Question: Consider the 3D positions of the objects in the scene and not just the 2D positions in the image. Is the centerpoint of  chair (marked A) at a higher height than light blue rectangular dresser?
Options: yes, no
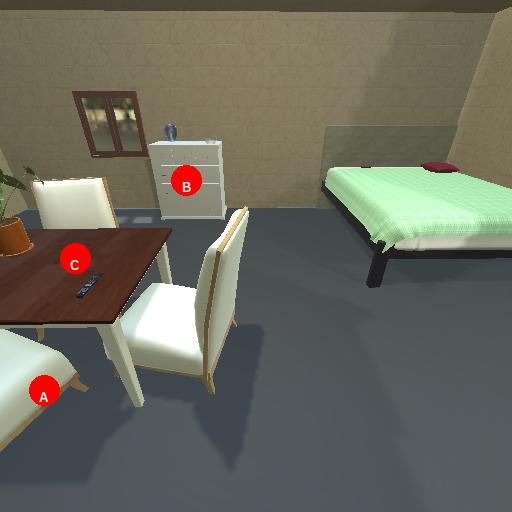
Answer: yes